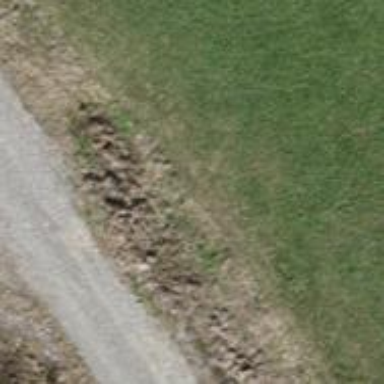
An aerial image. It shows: Gravel track road.